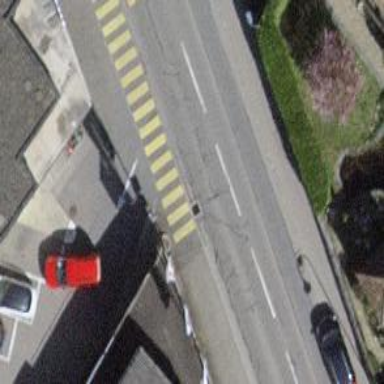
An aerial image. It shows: Marked zebra crossing on the road.